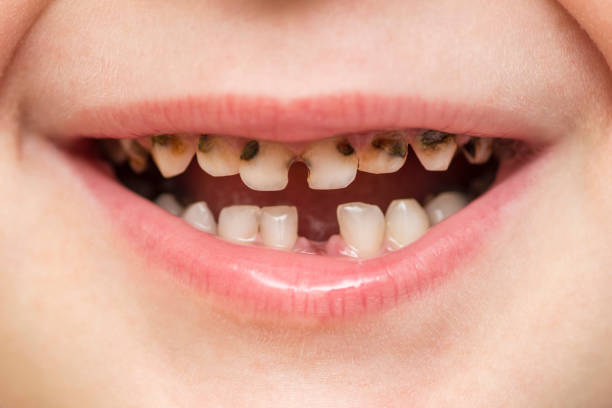
Condition: Caries